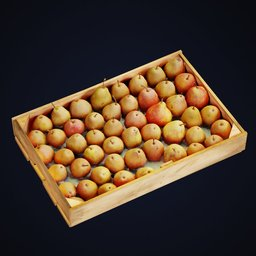
Label: tools